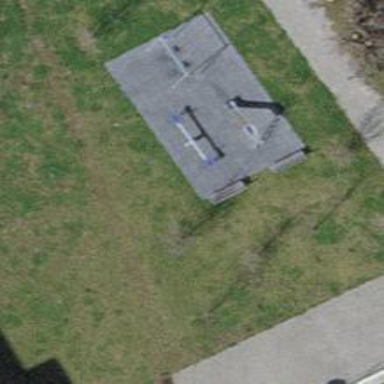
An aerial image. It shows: Playground area for leisure land.